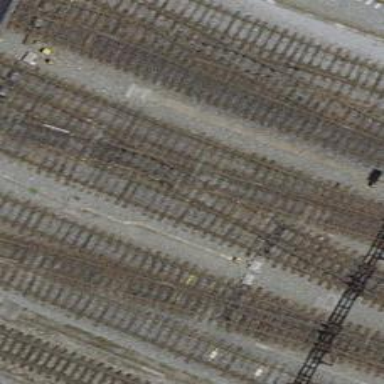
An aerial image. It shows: Single railway track with electrification through contact line.